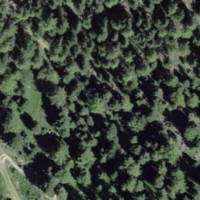
EUNIS habitat code: 43
Species observed at this site:
Aporia crataegi
Gymnadenia conopsea